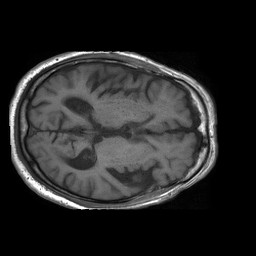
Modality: T1w
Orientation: axial
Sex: male
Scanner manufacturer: philips
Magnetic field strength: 1.5 T
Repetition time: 0.55 s
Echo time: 0.011 s